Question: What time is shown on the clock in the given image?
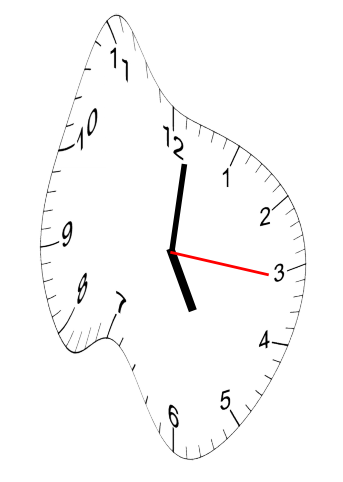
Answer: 05:01:16